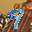
Label: 9